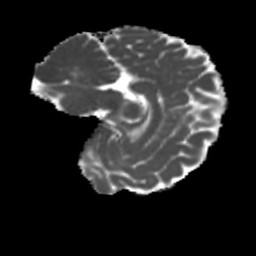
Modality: MD
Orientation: sagittal
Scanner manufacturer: siemens
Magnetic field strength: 3 T
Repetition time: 4 s
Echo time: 0.0594 s